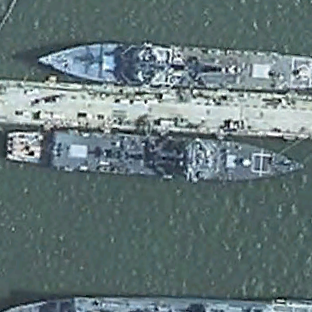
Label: destroyer